Brain MRI, t2w sequence, axial 2D slice.
Patient: age 42, sex F, weight 95 kg, height 1.95 m
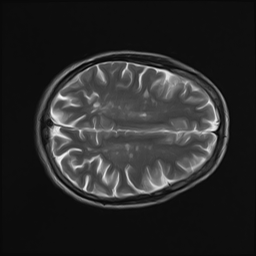